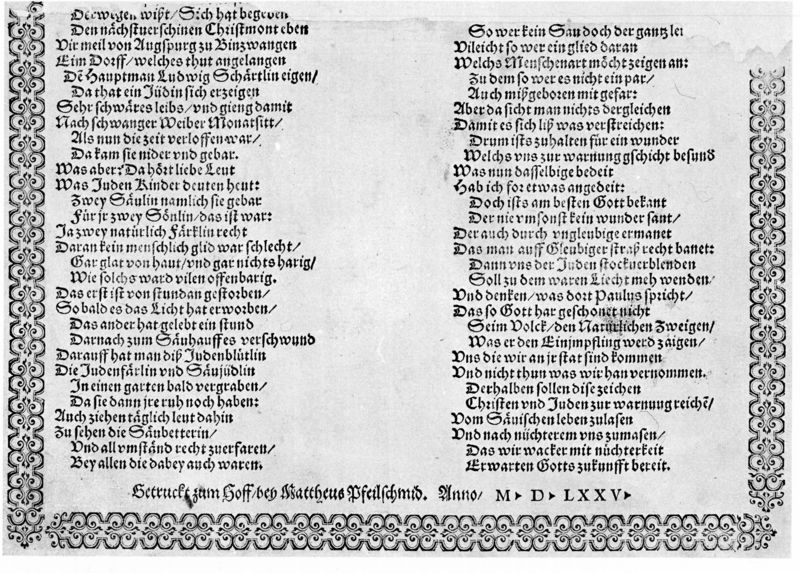
Titel: [Ain Gewisse Wunderzeitung von ainer Schwangeren Judin]
Standort: Zürich.
Institution: Wickiana
Schlagwörter: gott, tuch, muster, ornament, band, bibel, rahmen, umrandung, schrift, papier, zwei, datierung, grafik, graphik, spalten, hof, rand, datum, dekor, verzierung, deutsch, druck, initialen, seite, text, buchstaben, volk, buchdruck, buchseite, voluten, gedicht, urkunde, ornamentik, christen, verse, gedruckt, flugblatt, altdeutsch, handschrift, dokument, rahemn, römische zahlen, juden, pamphlet, matthäus, römische ziffern, anno, reim, mattheus, deustch, judenhetze, 1575, pfeilschmid, mattheus pfeilschmid, mdlxxv